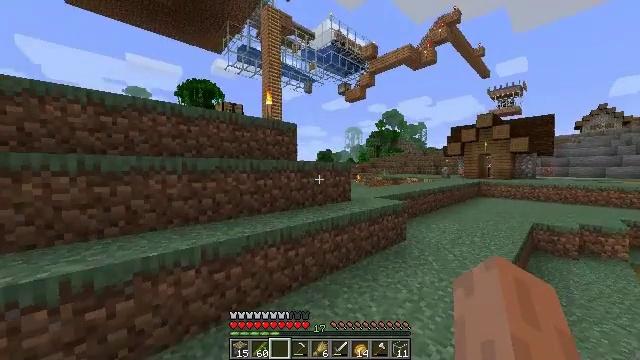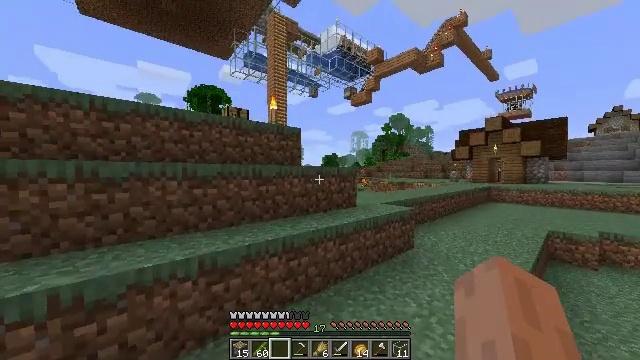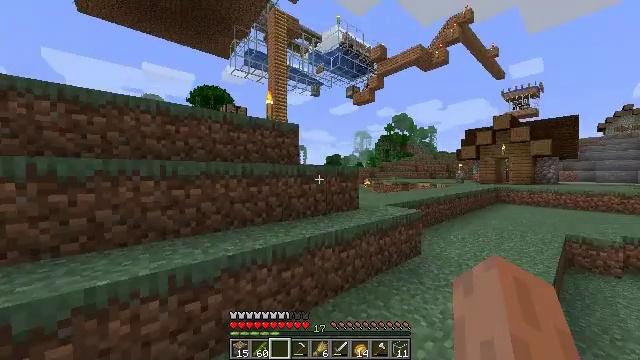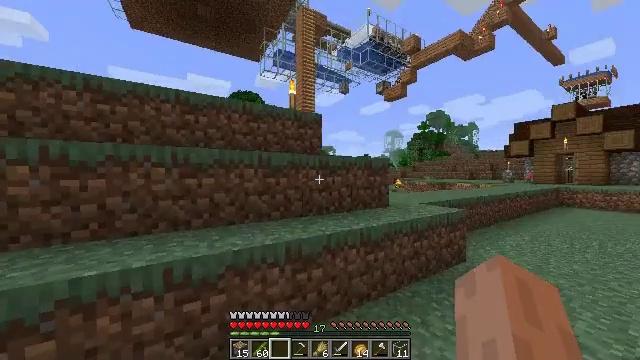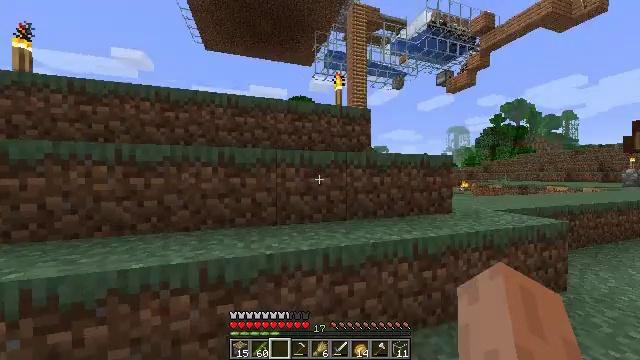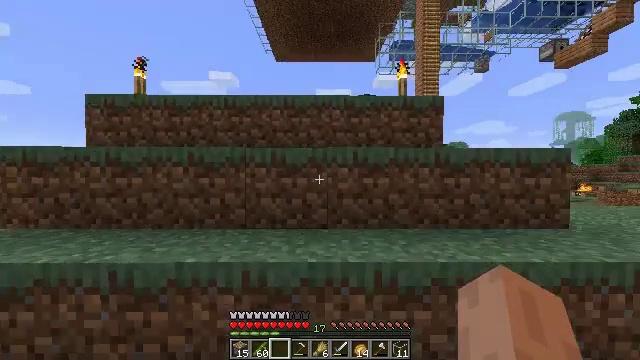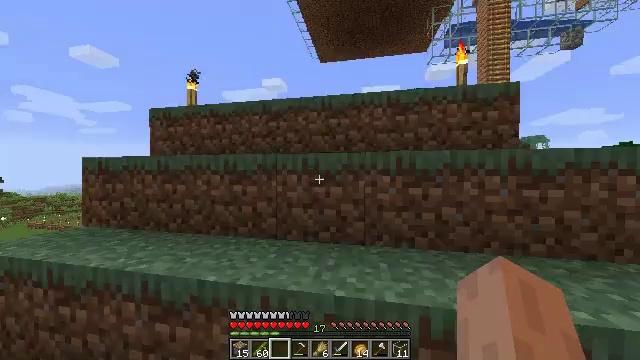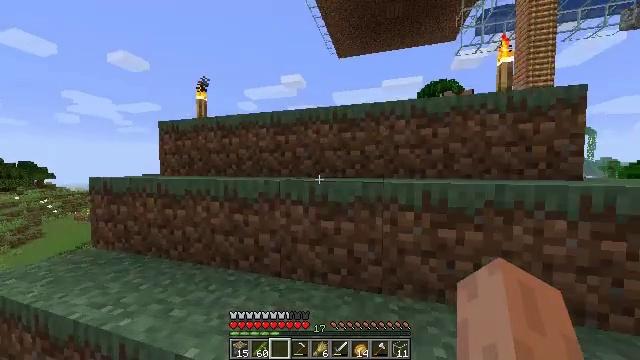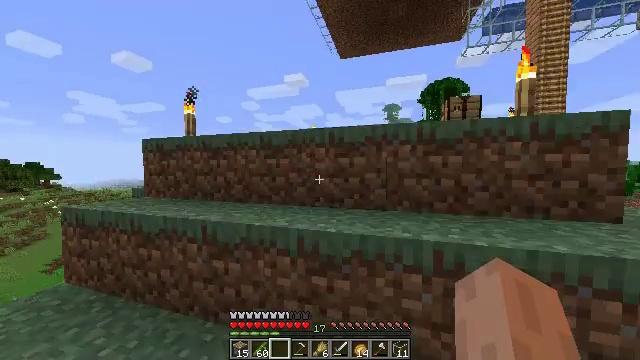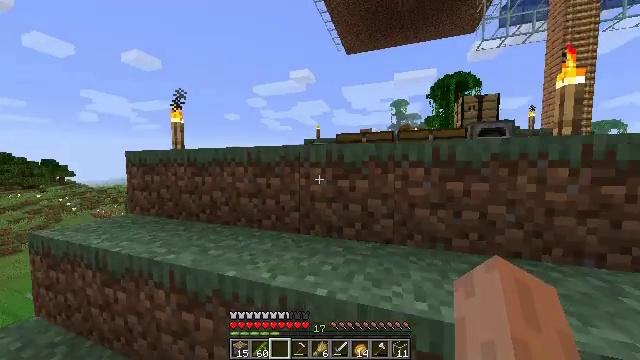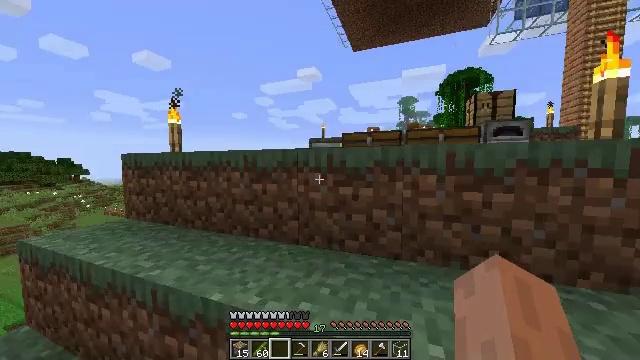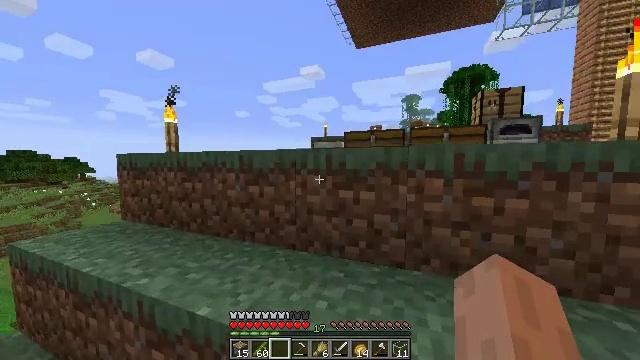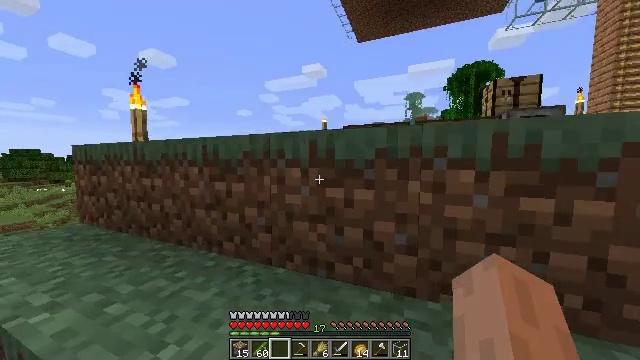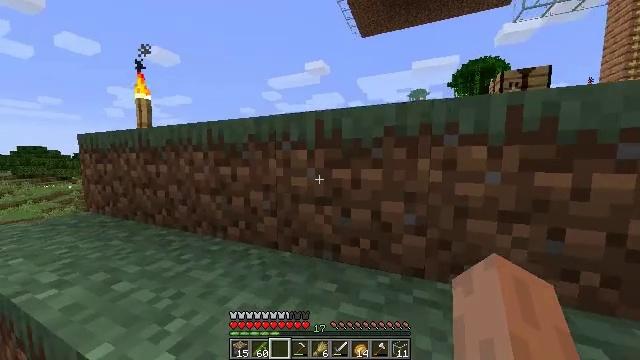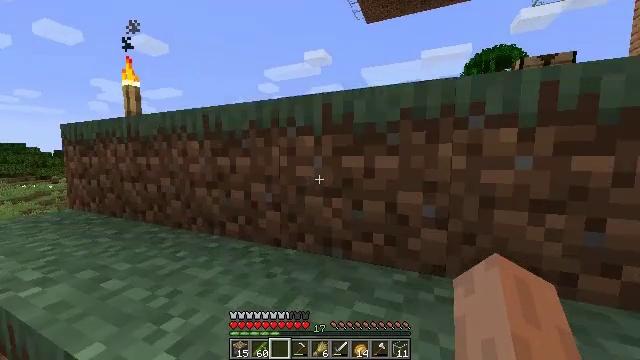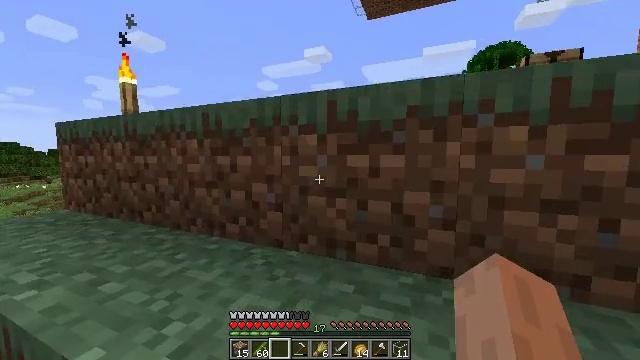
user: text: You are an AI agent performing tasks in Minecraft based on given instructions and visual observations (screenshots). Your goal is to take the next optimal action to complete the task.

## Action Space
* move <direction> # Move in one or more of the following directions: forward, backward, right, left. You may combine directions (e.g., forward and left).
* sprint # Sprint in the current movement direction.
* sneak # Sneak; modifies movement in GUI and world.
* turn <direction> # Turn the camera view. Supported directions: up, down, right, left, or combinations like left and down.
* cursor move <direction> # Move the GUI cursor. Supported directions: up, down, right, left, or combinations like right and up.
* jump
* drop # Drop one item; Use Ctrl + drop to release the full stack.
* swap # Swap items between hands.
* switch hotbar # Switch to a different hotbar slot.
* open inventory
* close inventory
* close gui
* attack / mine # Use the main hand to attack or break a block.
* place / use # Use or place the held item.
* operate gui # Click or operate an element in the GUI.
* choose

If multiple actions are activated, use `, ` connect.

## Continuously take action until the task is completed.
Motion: motion action
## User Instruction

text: Craft scaffolding at the crafting table using bamboo.
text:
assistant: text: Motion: move forward, sprint, turn left and up, jump
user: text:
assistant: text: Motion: move forward, sprint, jump
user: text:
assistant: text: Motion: move forward, turn left, jump
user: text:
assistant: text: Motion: move forward, turn left, jump
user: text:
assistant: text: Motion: move forward, turn left, jump
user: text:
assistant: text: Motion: move forward, turn left, jump
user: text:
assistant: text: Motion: move forward, sprint, turn left and down, jump
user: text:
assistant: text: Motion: move forward, sprint, jump
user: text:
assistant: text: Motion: move forward, sprint, turn left and down, jump
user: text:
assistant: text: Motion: move forward, turn left, jump
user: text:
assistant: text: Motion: move forward, jump
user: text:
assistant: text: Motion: move forward, jump
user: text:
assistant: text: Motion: move forward, jump
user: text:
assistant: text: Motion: move forward, sprint, jump
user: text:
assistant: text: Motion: move forward, sprint, jump
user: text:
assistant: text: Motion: move forward, sprint, jump
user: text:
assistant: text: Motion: move forward, sprint, turn down, jump
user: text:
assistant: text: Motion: move forward, turn right and down, jump
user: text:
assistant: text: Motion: move forward, turn right and down, jump
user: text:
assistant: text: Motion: move forward, turn right and down, jump
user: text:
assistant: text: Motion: move forward, sprint, jump
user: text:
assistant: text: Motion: move forward, sprint, jump
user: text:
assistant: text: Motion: move forward, sprint, jump
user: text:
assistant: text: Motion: move forward, sprint, jump
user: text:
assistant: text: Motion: move forward, jump
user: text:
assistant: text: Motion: move forward, jump
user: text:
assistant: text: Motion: move forward, jump
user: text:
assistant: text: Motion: move forward, sprint, jump
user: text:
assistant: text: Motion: move forward, sprint, jump
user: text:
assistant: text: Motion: move forward, sprint, jump